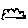
Label: cloud